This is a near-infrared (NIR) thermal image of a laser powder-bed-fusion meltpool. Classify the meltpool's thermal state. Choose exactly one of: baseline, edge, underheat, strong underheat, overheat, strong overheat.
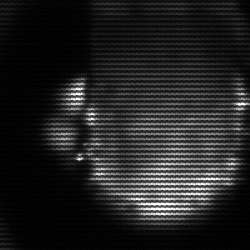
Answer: baseline